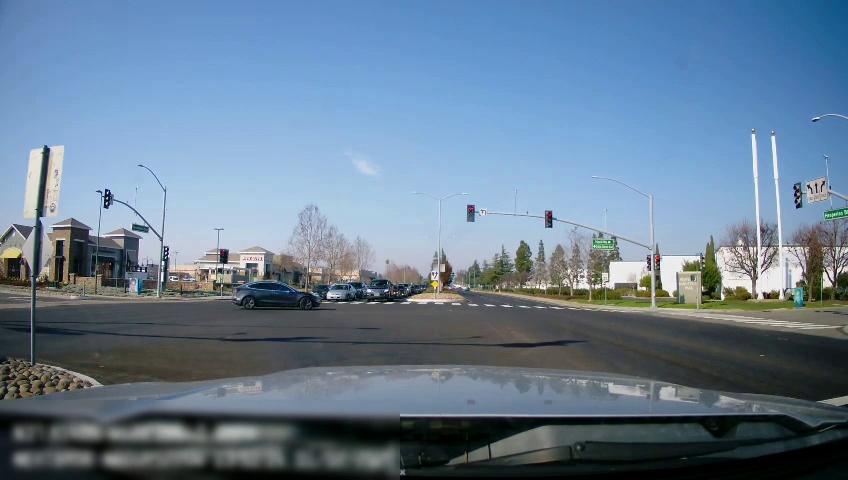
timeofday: Day
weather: Sunny
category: Drivable Space
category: Drivable Space
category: Vehicles | Car
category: Vehicles | Car
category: Vehicles | Car
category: Vehicles | Car
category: Vehicles | Car
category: Vehicles | Car
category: Traffic | Lights
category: Traffic | Signs
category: Traffic | Lights
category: Traffic | Lights
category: Traffic | Lights
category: Traffic | Lights
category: Traffic | Lights
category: Traffic | Lights
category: Traffic | Lights
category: Traffic | Lights
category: Traffic | Signs
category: Traffic | Signs
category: Traffic | Signs